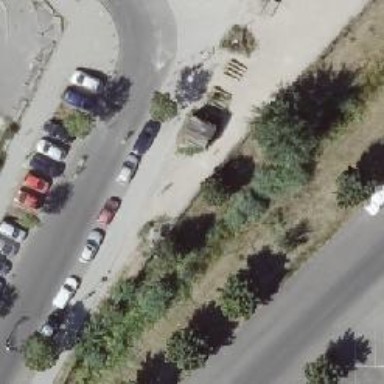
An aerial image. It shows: Taxi stand.